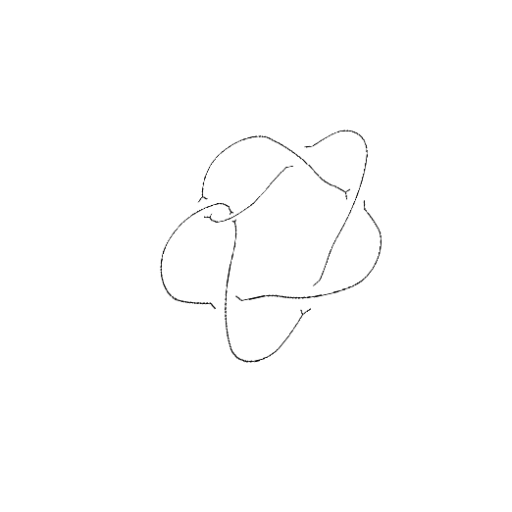
Crossing number: 6